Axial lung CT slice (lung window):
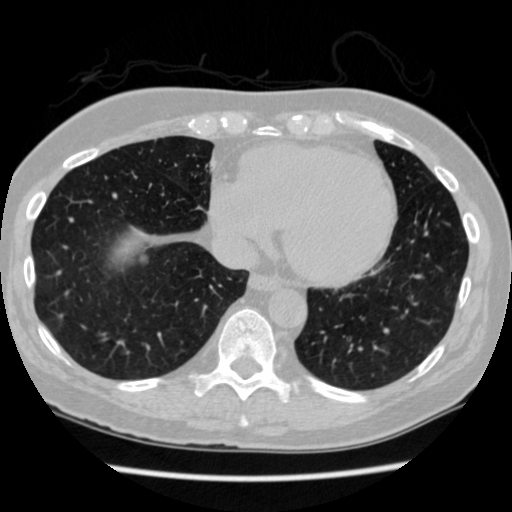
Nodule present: yes
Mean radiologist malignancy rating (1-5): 3